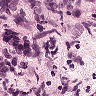
Metastatic tissue present: yes